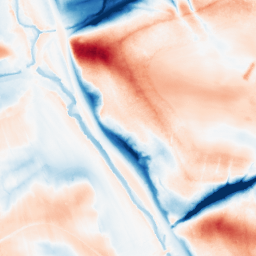
Category: classical
Decomposition family: gaussian_anisotropic
Decomposition parameters: sigma_x: 5
sigma_y: 20
Upsampling method: regularized
Upsampling parameters: scale: 4
lambda_reg: 0.01
Upsampling scale: 4